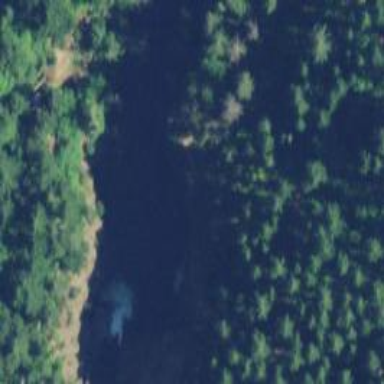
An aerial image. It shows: Natural cliff.